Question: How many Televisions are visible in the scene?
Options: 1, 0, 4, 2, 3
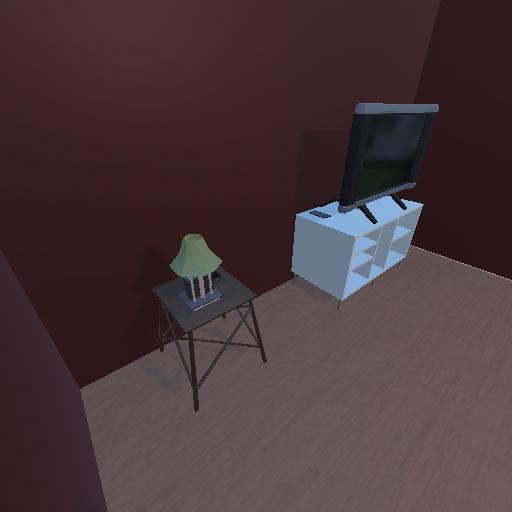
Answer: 1